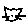
Label: cat